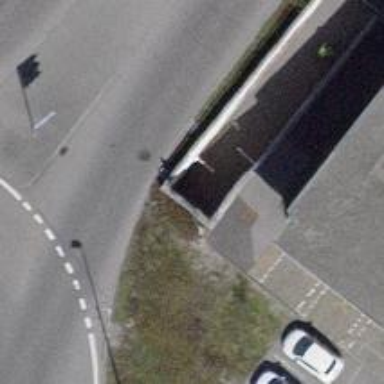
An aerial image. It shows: Cycle barrier.